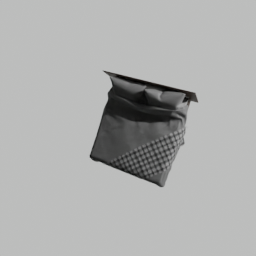
Label: furniture